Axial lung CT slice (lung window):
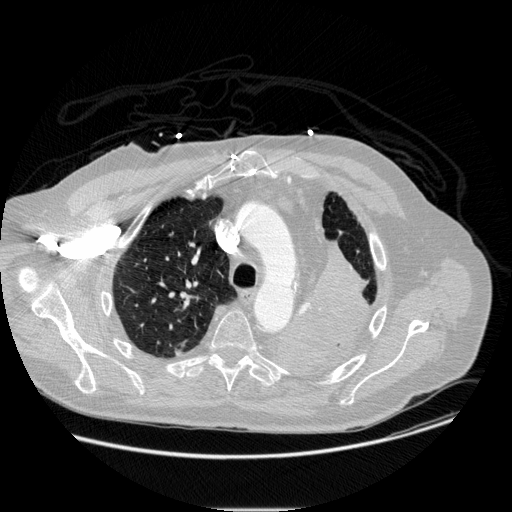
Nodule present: no